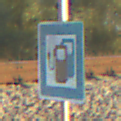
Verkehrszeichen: LadestationFuerElektrofahrzeuge
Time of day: SunriseSunset
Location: Outdoor (RoadRail)
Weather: Clear
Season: NotSpecified
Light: Natural